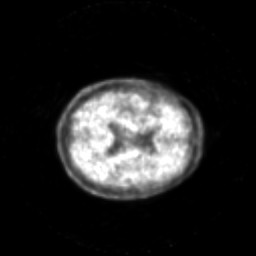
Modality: PET
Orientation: axial
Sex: female
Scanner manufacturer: siemens